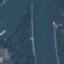
Label: River